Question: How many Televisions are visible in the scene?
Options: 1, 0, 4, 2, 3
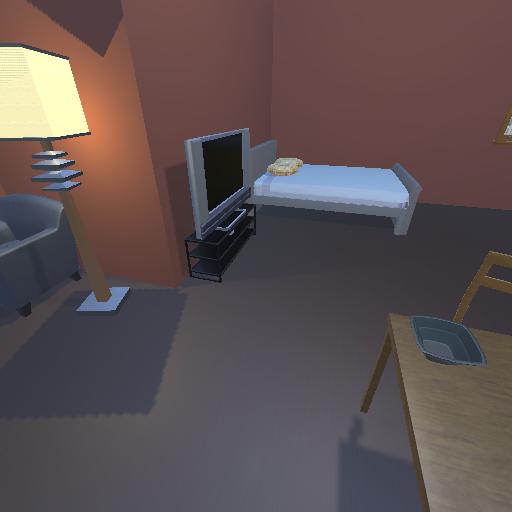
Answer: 1